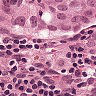
Metastatic tissue present: yes